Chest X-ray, AP view. Patient: 62 years old, sex F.
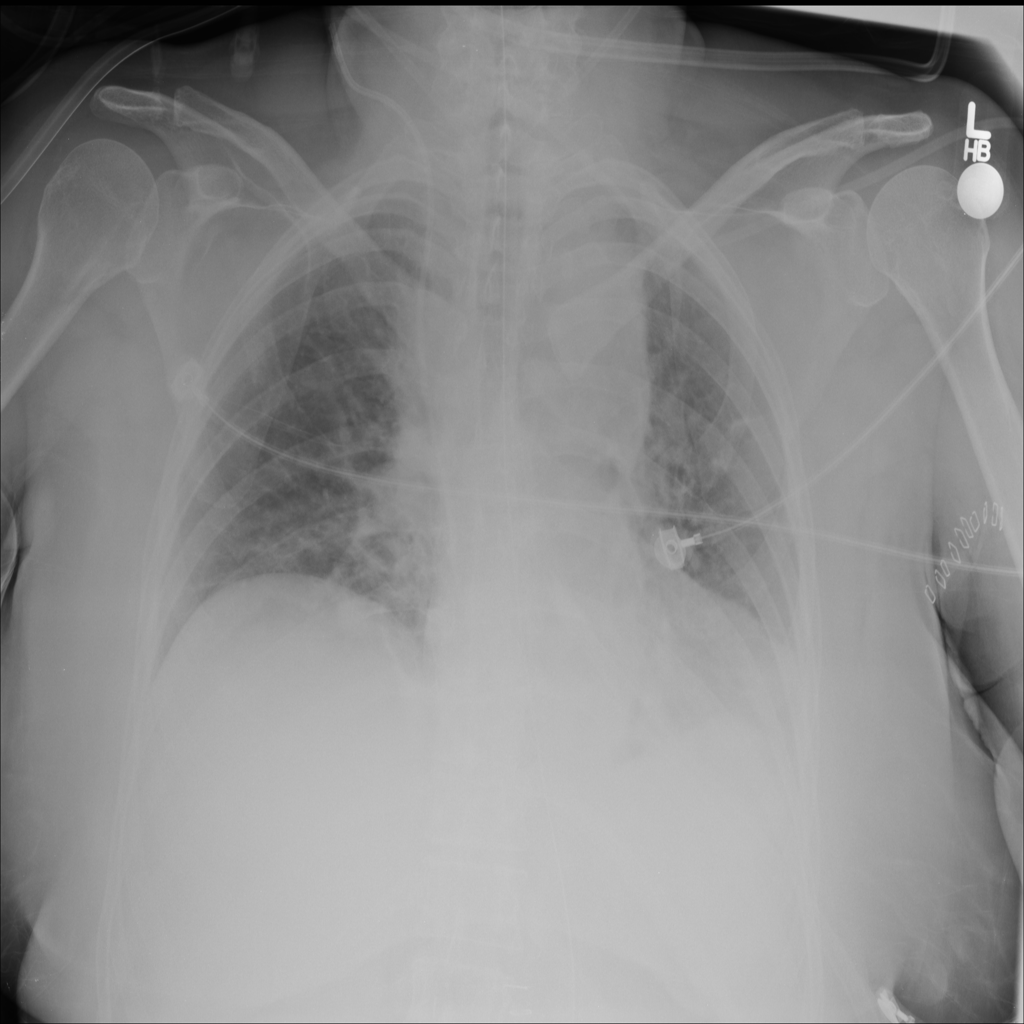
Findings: No Finding